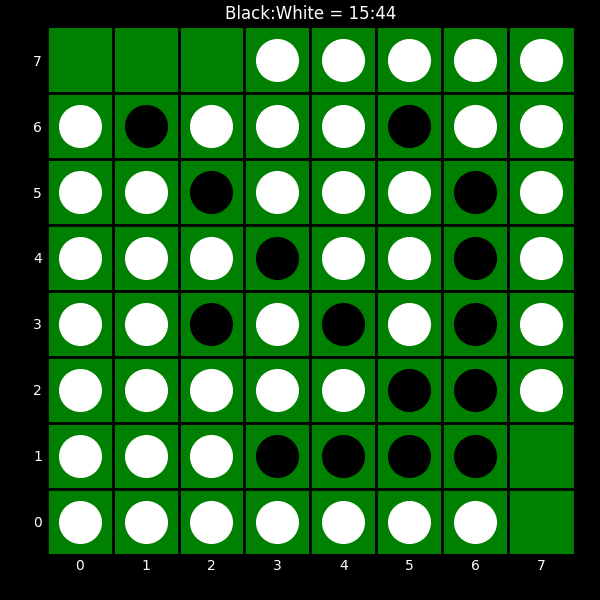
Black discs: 15
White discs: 44